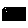
Label: zigzag